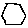
Label: hexagon